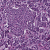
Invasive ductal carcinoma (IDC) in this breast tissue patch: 1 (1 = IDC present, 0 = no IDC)